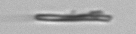
Label: fiber